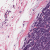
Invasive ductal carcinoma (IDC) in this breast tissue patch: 1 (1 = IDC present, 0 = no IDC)